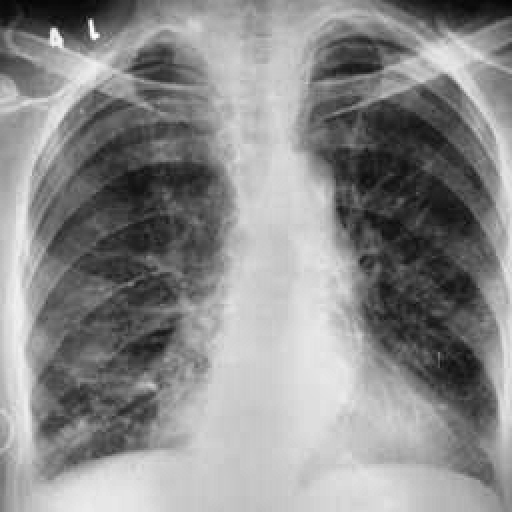
Finding: TUBERCULOSIS